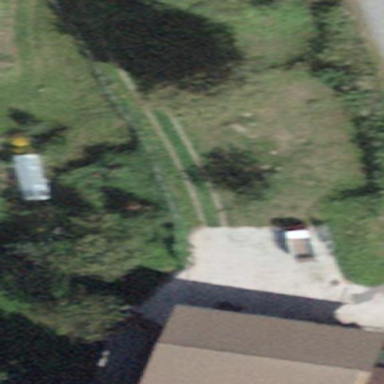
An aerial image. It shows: Farmyard area.